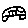
Label: car